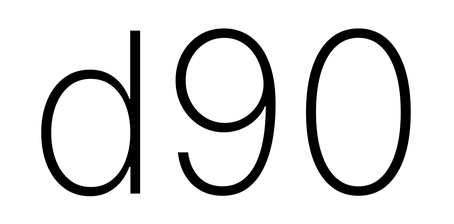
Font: Inter_ExtraLight